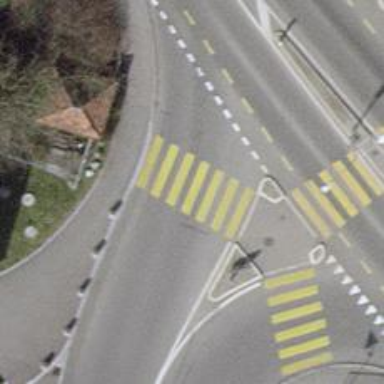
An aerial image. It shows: Marked crossing with zebra stripes on the road.